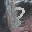
Label: 8